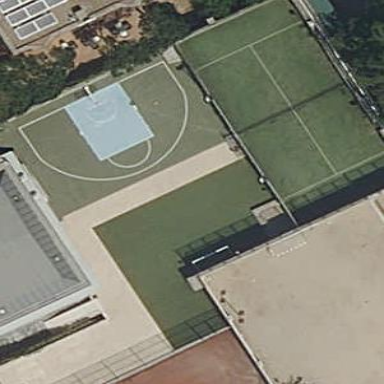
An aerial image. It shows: Basketball court on leisure land pitch.